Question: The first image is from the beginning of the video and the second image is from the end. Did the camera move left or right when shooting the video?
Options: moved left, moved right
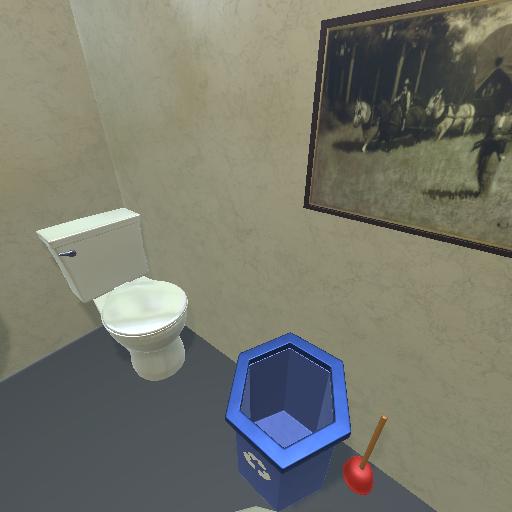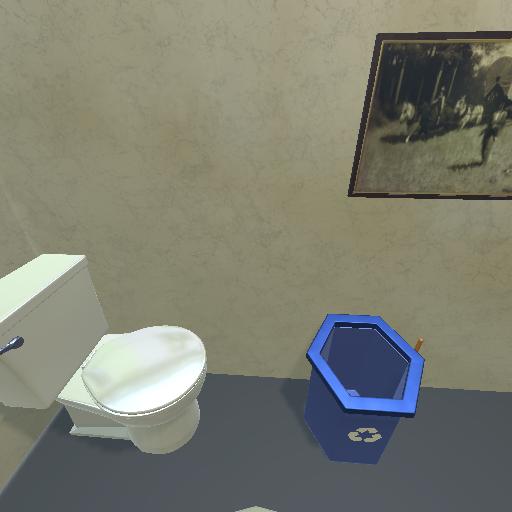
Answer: moved left